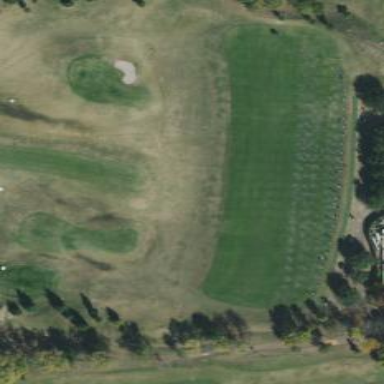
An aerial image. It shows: Golf green.